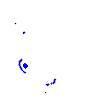
Particle: pion